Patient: sex M, age 60
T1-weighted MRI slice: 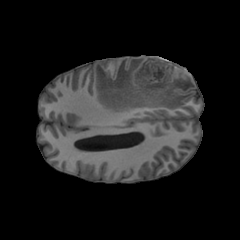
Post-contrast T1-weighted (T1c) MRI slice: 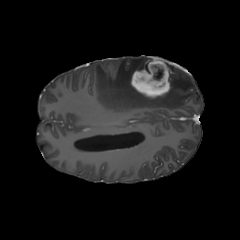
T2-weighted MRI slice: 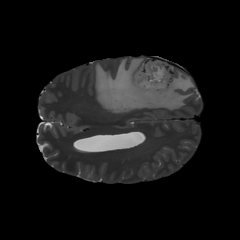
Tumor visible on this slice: yes
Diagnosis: Glioblastoma, IDH-wildtype
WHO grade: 4